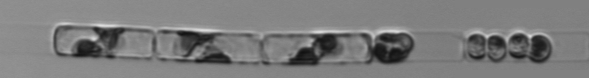
Label: Guinardia_delicatula_TAG_internal_parasite